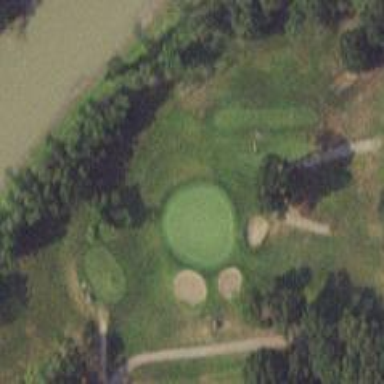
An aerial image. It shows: View of golf hole.